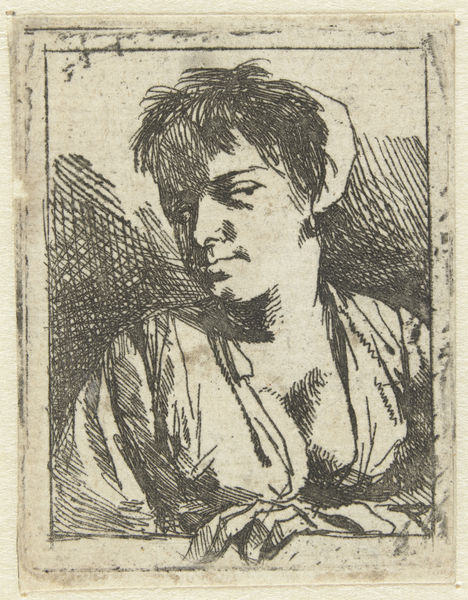
Titel: Buste van een jonge vrouw
Künstler: Cornelis Pietersz. Bega
Standort: Amsterdam
Institution: Rijksmuseum
Schlagwörter: hand, schatten, weiß, brust, busen, frau, haar, mund, schwarz, skizze, zeichnung, blick, dame, haube, hemd, kappe, mütze, augen, rahmen, bild, bildnis, portrait, porträt, auge, haare, dekollete, landleben, brüste, holzschnitt, papier, bäuerin, schattierung, weib, kopftuch, kurze haare, striche, tusche, kohle, schraffur, strich, bleistift, halbprofil, männlich, landwirtschaft, format, strichzeichnung, geischt, schel, kurzhaaschnitt, strubbelfrisur, unausgeschlafen